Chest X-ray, PA view. Patient: 41 years old, sex M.
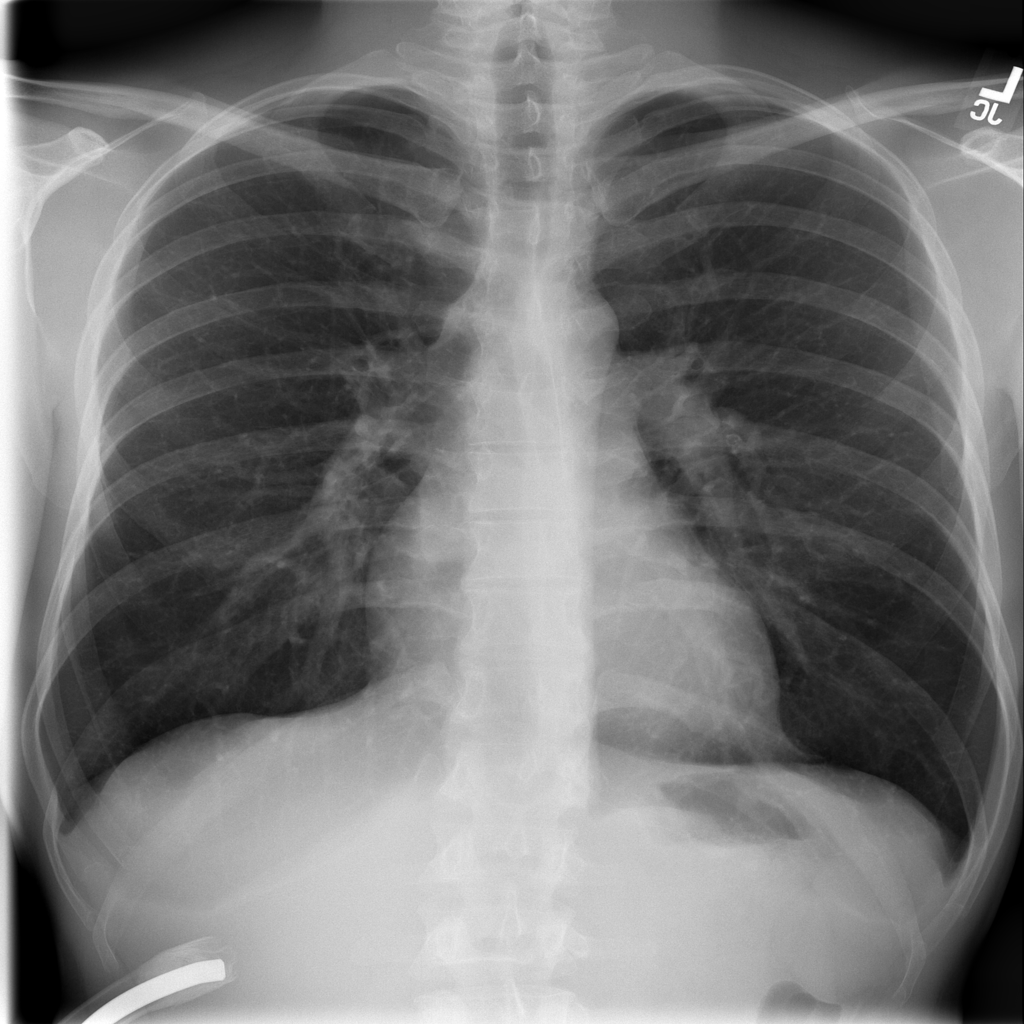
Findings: No Finding